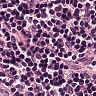
Metastatic tissue present: no